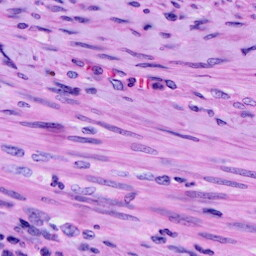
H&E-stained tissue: Cervix